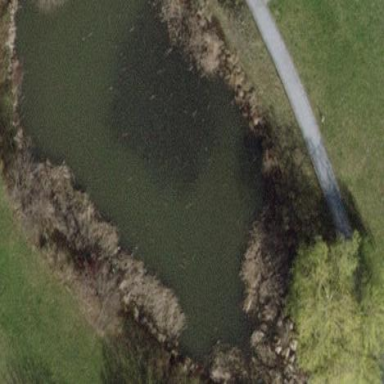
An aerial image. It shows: Pond surrounded by natural water.